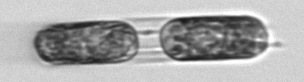
Label: Hemiaulus